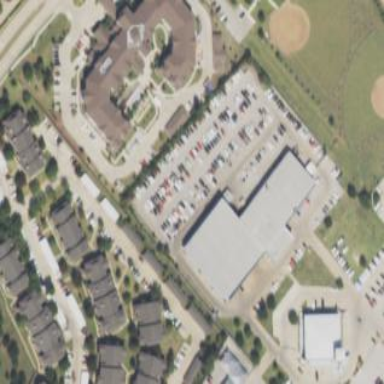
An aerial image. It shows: Car shop building.